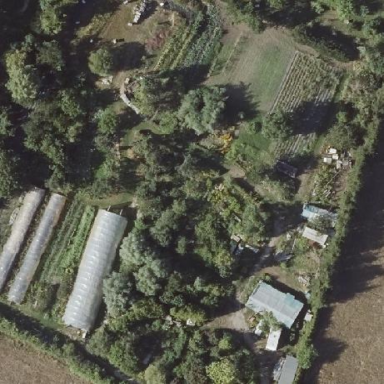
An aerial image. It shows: Farmyard area.